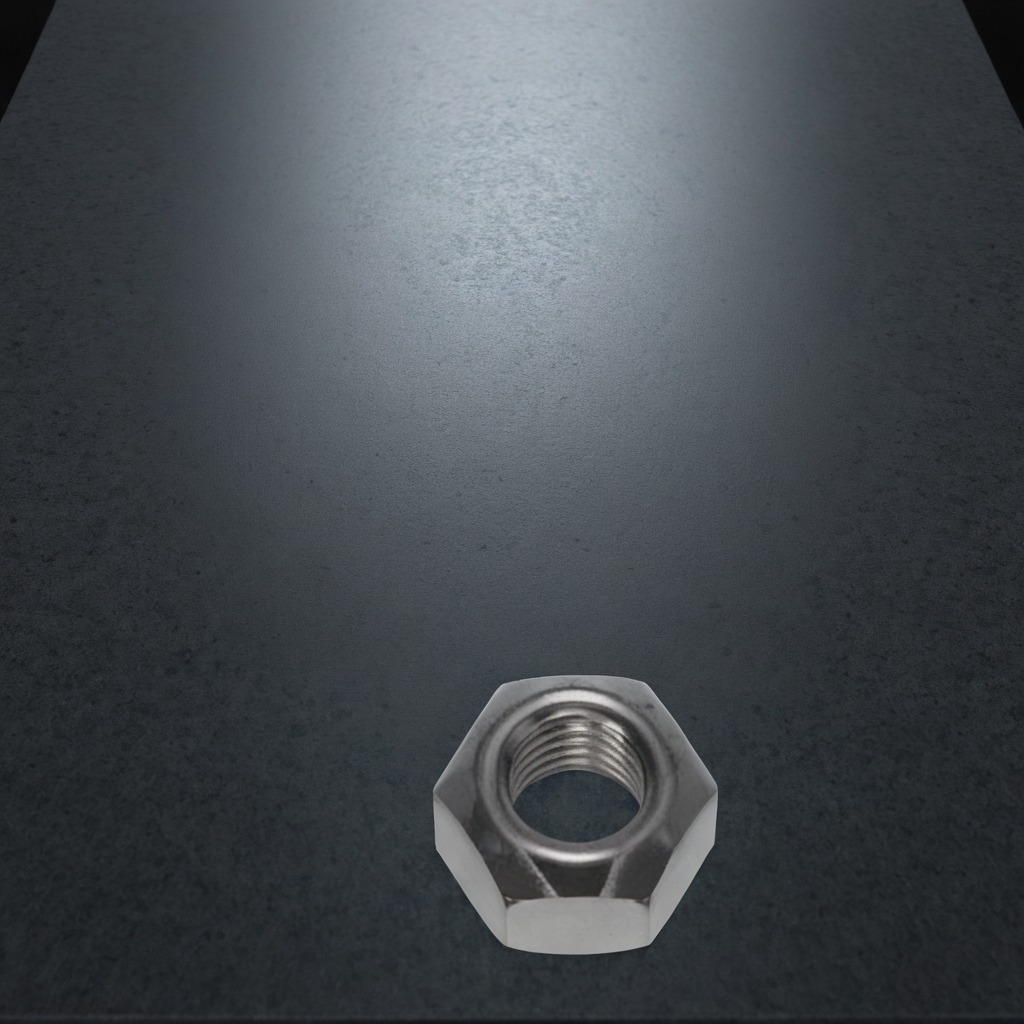
A metal nut is lying on a clean granite table inside a workshop at night.